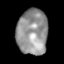
Tissue: skin
Cell type: Epithelial cells
Senescence score: 0.2283
Nuclear area (px): 1378
Mean DAPI intensity: 147.913